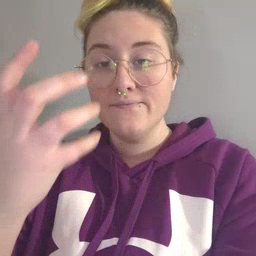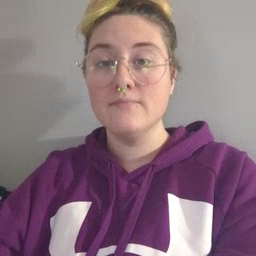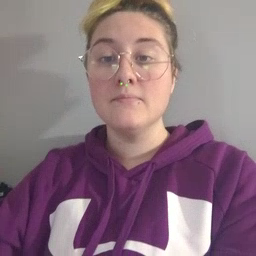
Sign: giraffe